Question: I am trying to create a scene that needs a light source that changes color.
The problem is that although I can get half way there by using a 'Color Ramp' to input into an 'Emission' which is then put into the 'Light Output'.

So far I have tried to plug the 'Random Object Info' output into the 'Color Ramp Fac' value to no avail. Do I need to use the driver '#noise.random()' in some way?
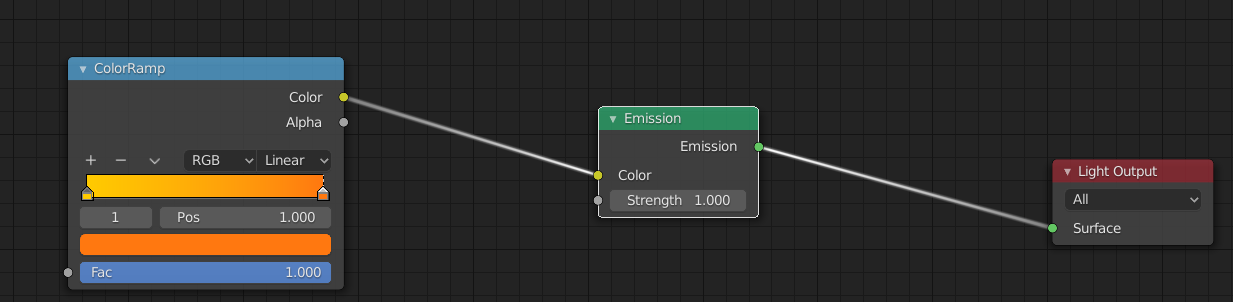
Answer: You can pass value node into Fac input of ColorRamp and then animate the value over time. To make it random use Noise Modifier on your animation chanel in Graph Editor.
<URL>
<URL>